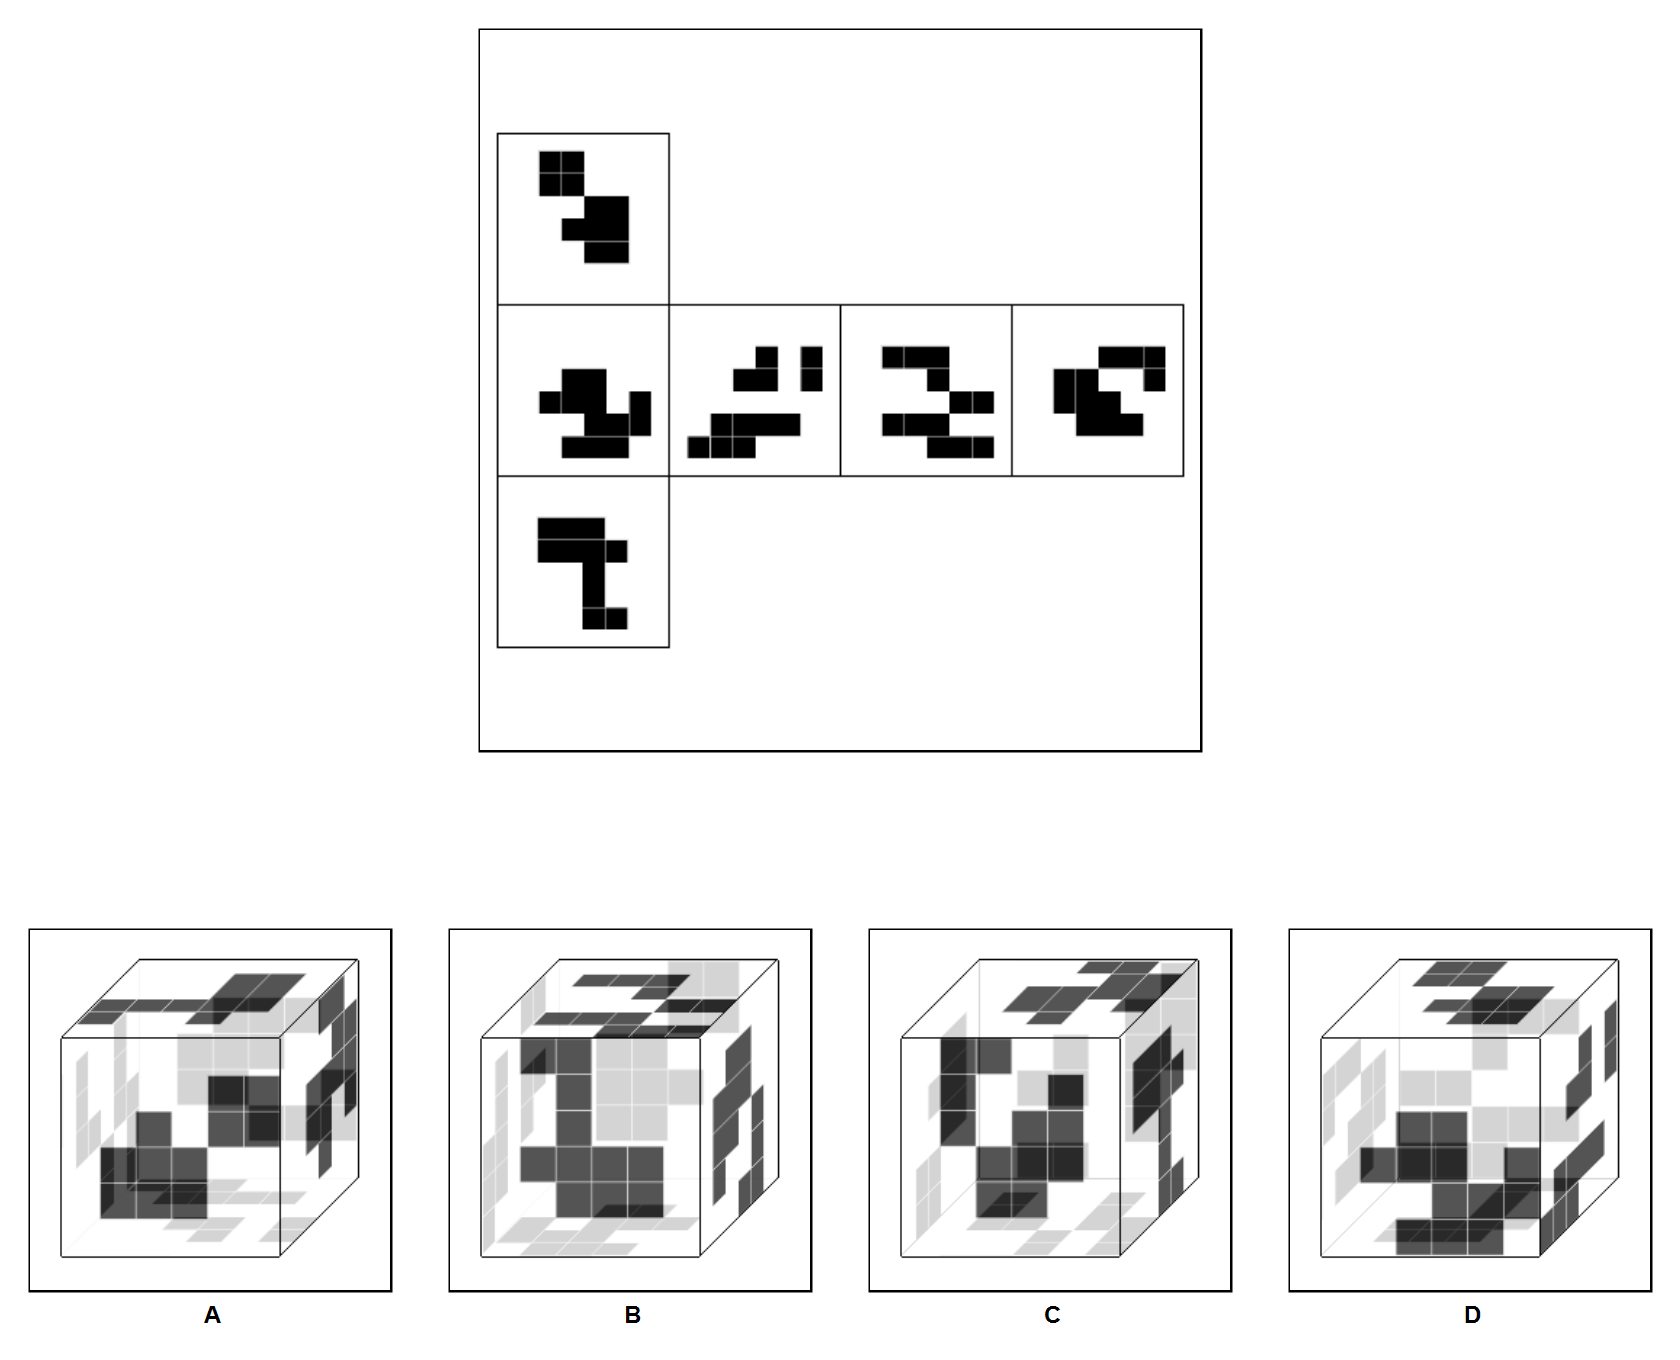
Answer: A